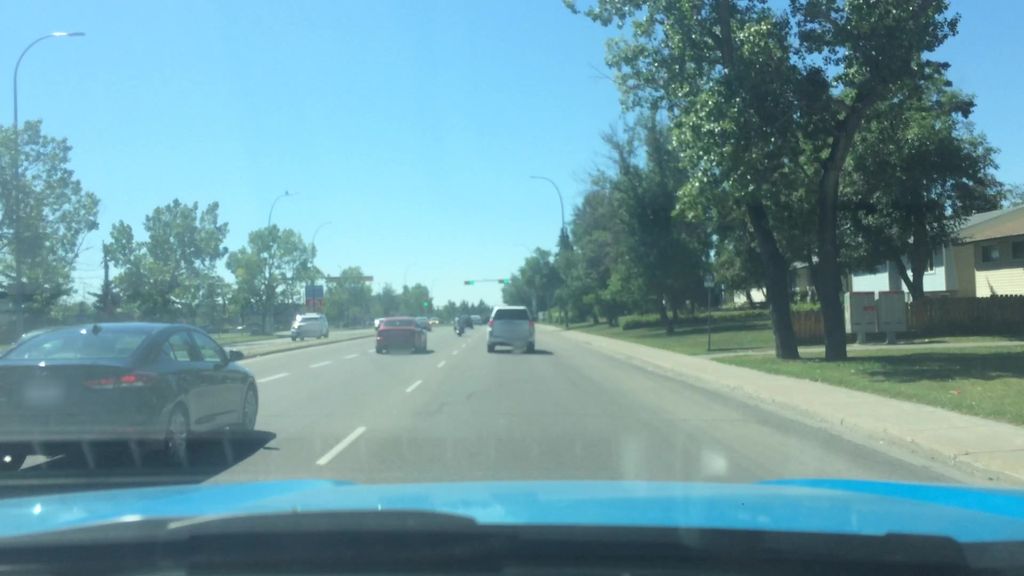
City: calgary